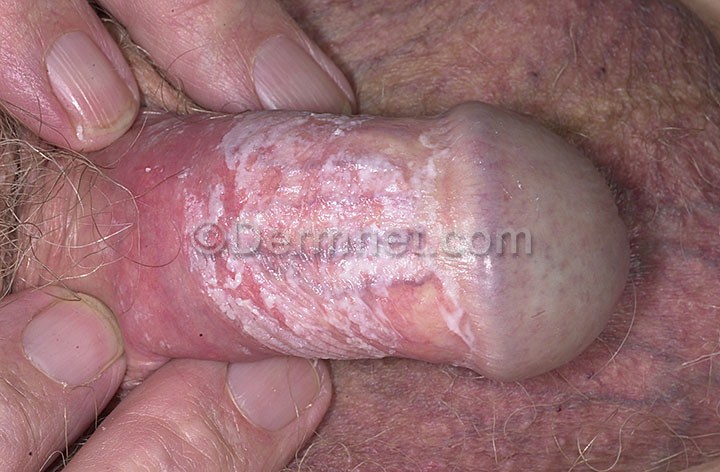
Disease: Tinea Ringworm Candidiasis and other Fungal Infections